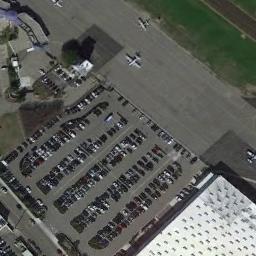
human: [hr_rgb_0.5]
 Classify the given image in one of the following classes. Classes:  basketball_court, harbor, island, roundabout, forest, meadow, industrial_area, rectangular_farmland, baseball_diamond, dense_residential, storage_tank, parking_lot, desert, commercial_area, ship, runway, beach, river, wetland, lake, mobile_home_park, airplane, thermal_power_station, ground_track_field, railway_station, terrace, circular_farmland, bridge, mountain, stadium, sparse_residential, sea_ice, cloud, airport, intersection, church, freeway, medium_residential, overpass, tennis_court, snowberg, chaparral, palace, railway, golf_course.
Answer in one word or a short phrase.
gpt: parking_lot